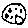
Label: moon